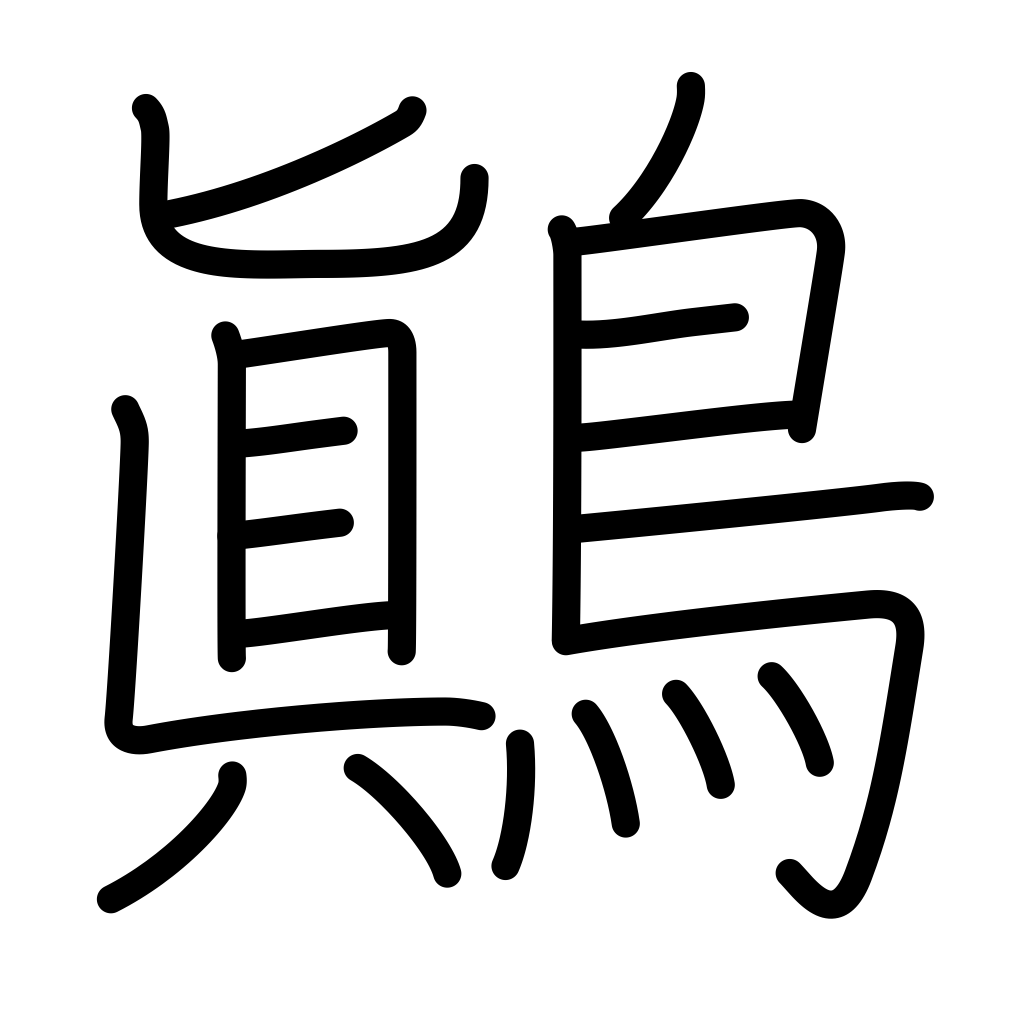
Meaning: yellow-white mottled songbird